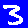
Digit: 3